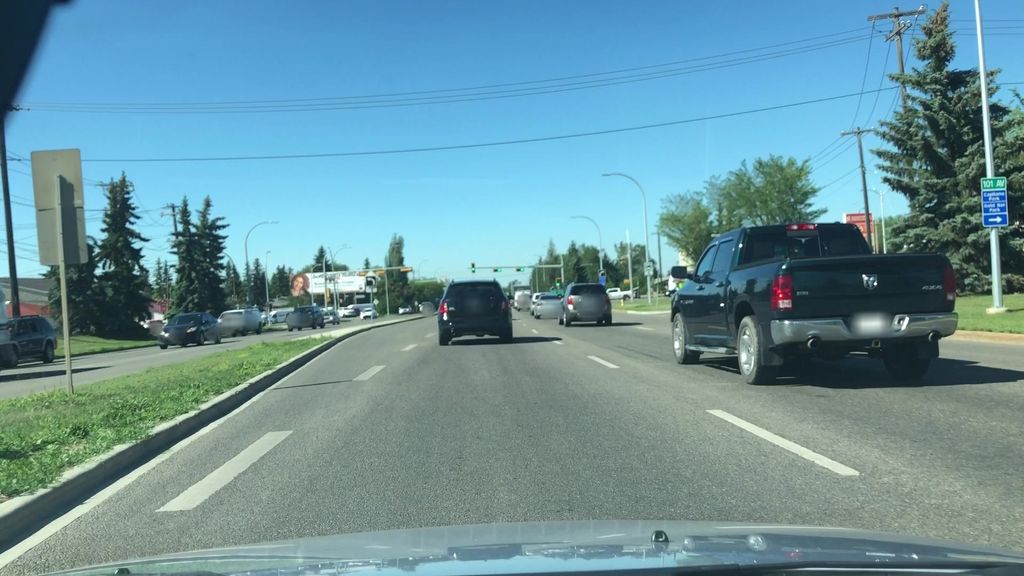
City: edmonton